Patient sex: M
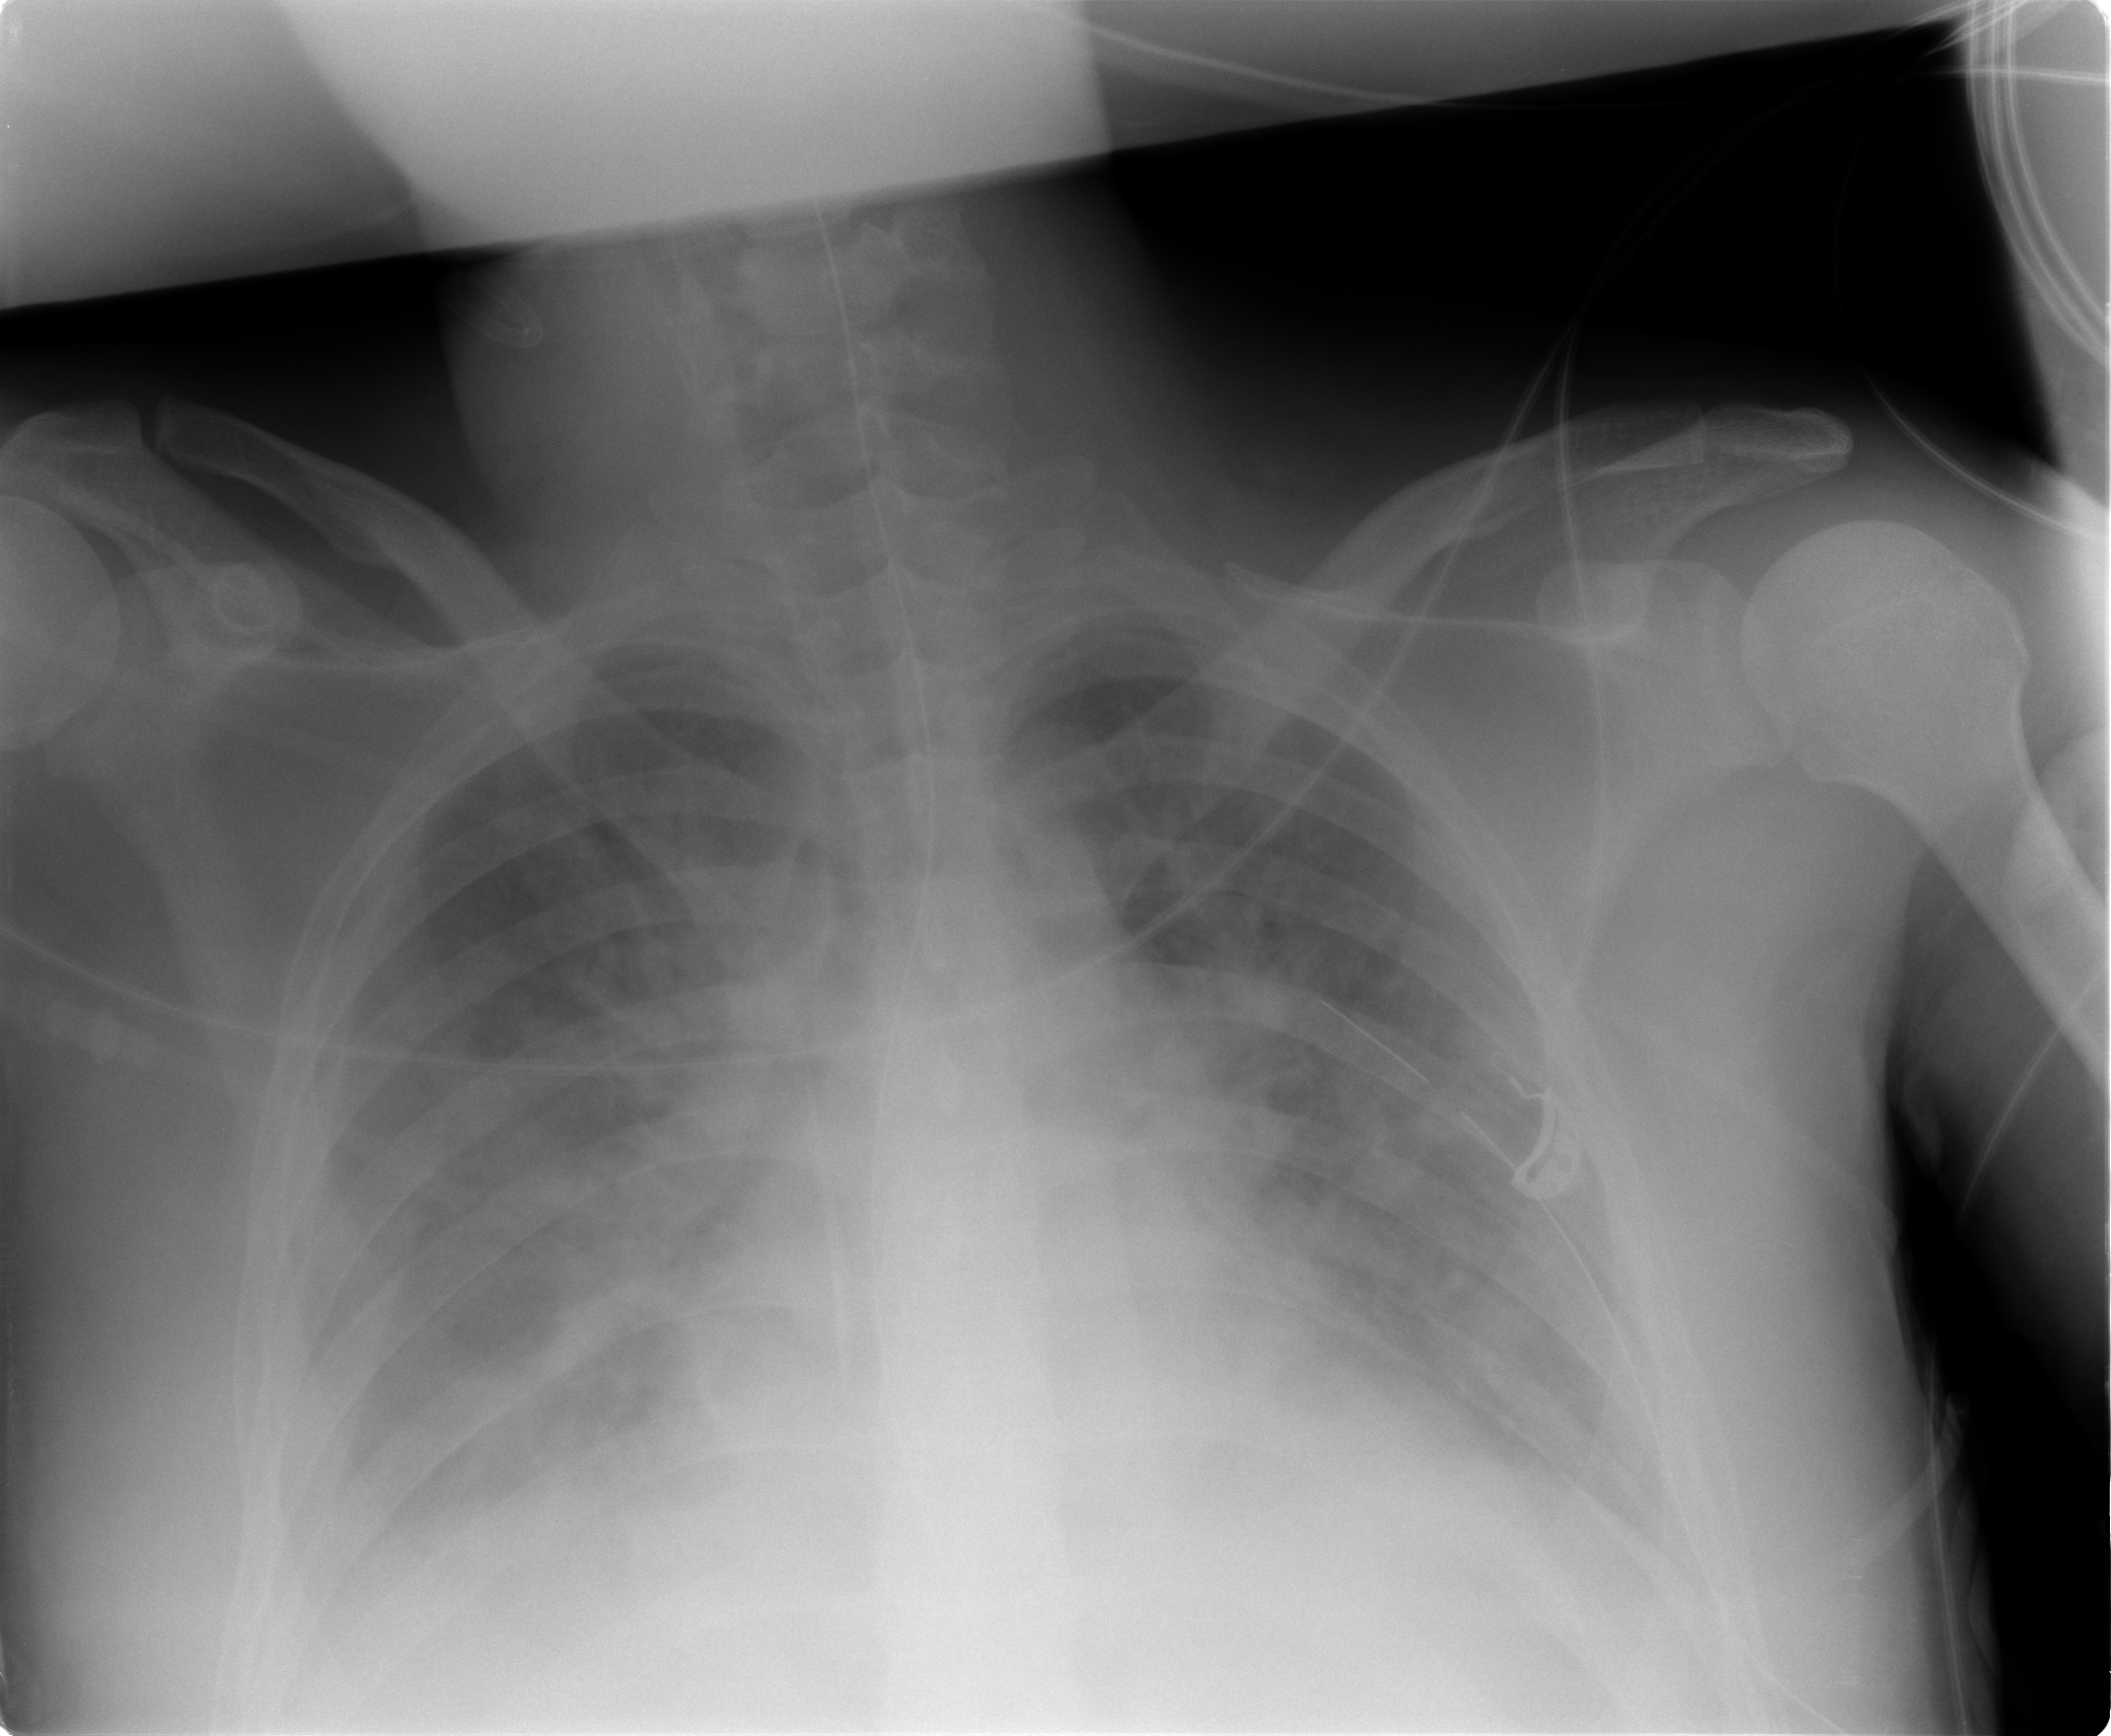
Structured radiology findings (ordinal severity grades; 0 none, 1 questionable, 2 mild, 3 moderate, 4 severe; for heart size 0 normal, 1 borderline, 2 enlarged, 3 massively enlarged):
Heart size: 1
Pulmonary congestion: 2
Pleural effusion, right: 2
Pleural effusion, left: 0
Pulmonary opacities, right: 2
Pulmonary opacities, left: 2
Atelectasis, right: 3
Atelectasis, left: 3